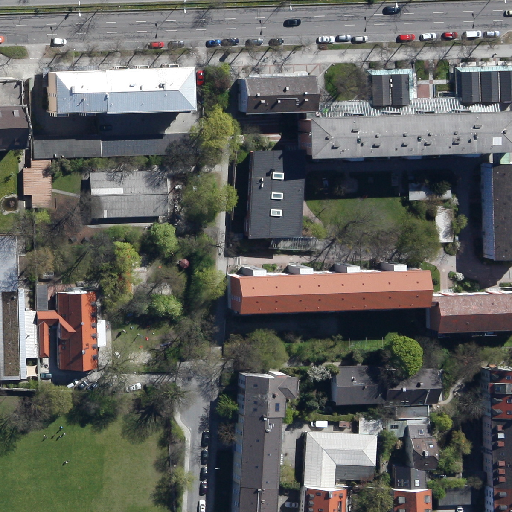
Referring expression: light-duty vehicle